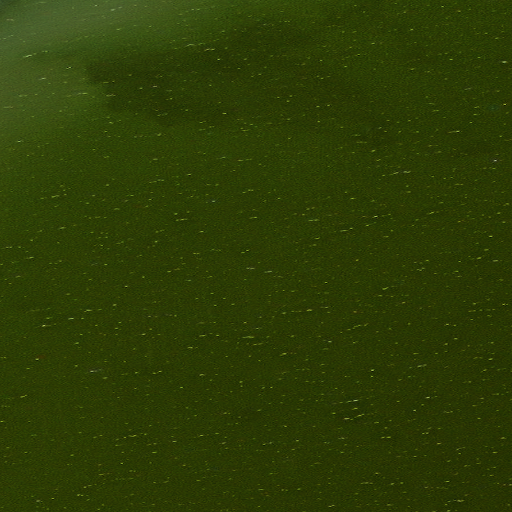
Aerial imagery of beach in Alaska named Kooku Beach containing only unknown